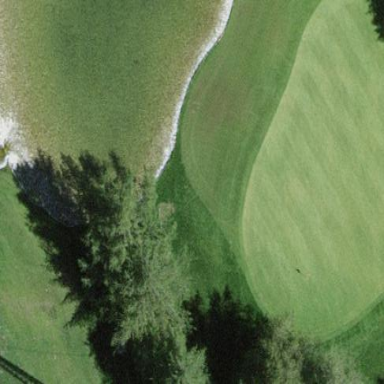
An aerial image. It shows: Golf green.